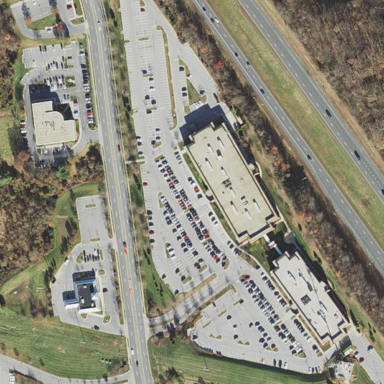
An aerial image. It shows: Parking area with surface.